Question: I have a notepad file
While uploading data from import and export wizard ,
I face below error
And also while creation of the table i have edited the table structure to make every field to be ntext data type still i am getting error.

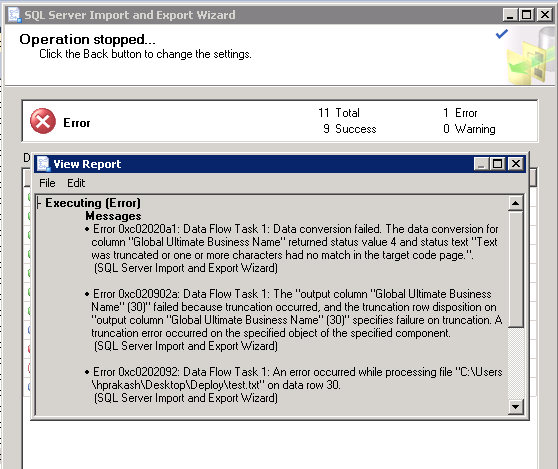
Answer: From errors you might have 2 issues:
1. Probably you have some characters not fitting into code page
2. Field is too short and you have too long data
Probably 2nd error is causing the other. Unfortunally weak error reporting is one of side effects using SSIS.
And little advise, don't use NTEXT rather NVARCHAR instead. It easier to work with NVARCHAR:
<URL>